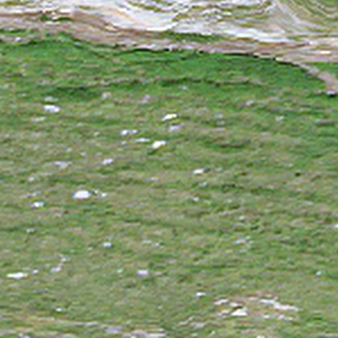
Label: other